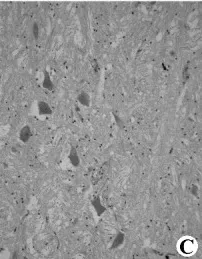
Microscopic examination of the intramedullary schwannoma. (C) Hydropic degeneration of anterior spinal cord motor neurons (HE x400).
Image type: pathology (h&e)